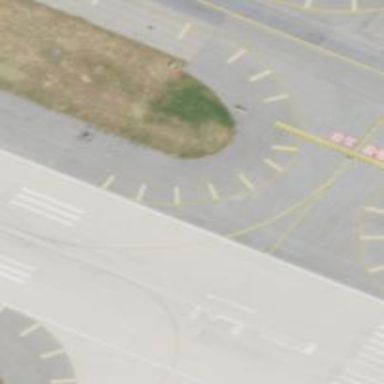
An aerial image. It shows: View of taxiway at the airport.